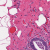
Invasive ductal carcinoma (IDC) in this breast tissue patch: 0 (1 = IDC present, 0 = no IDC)